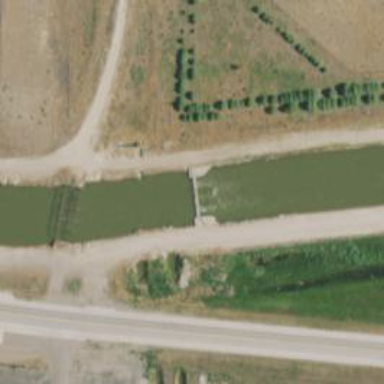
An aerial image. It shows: Weir along the waterway.